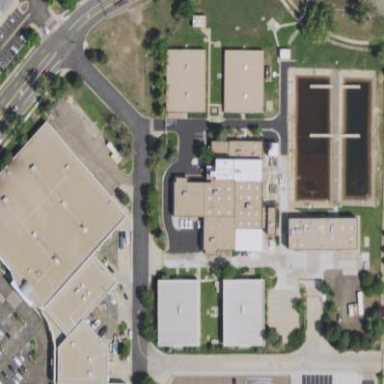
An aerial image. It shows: View of wastewater plant.